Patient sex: F
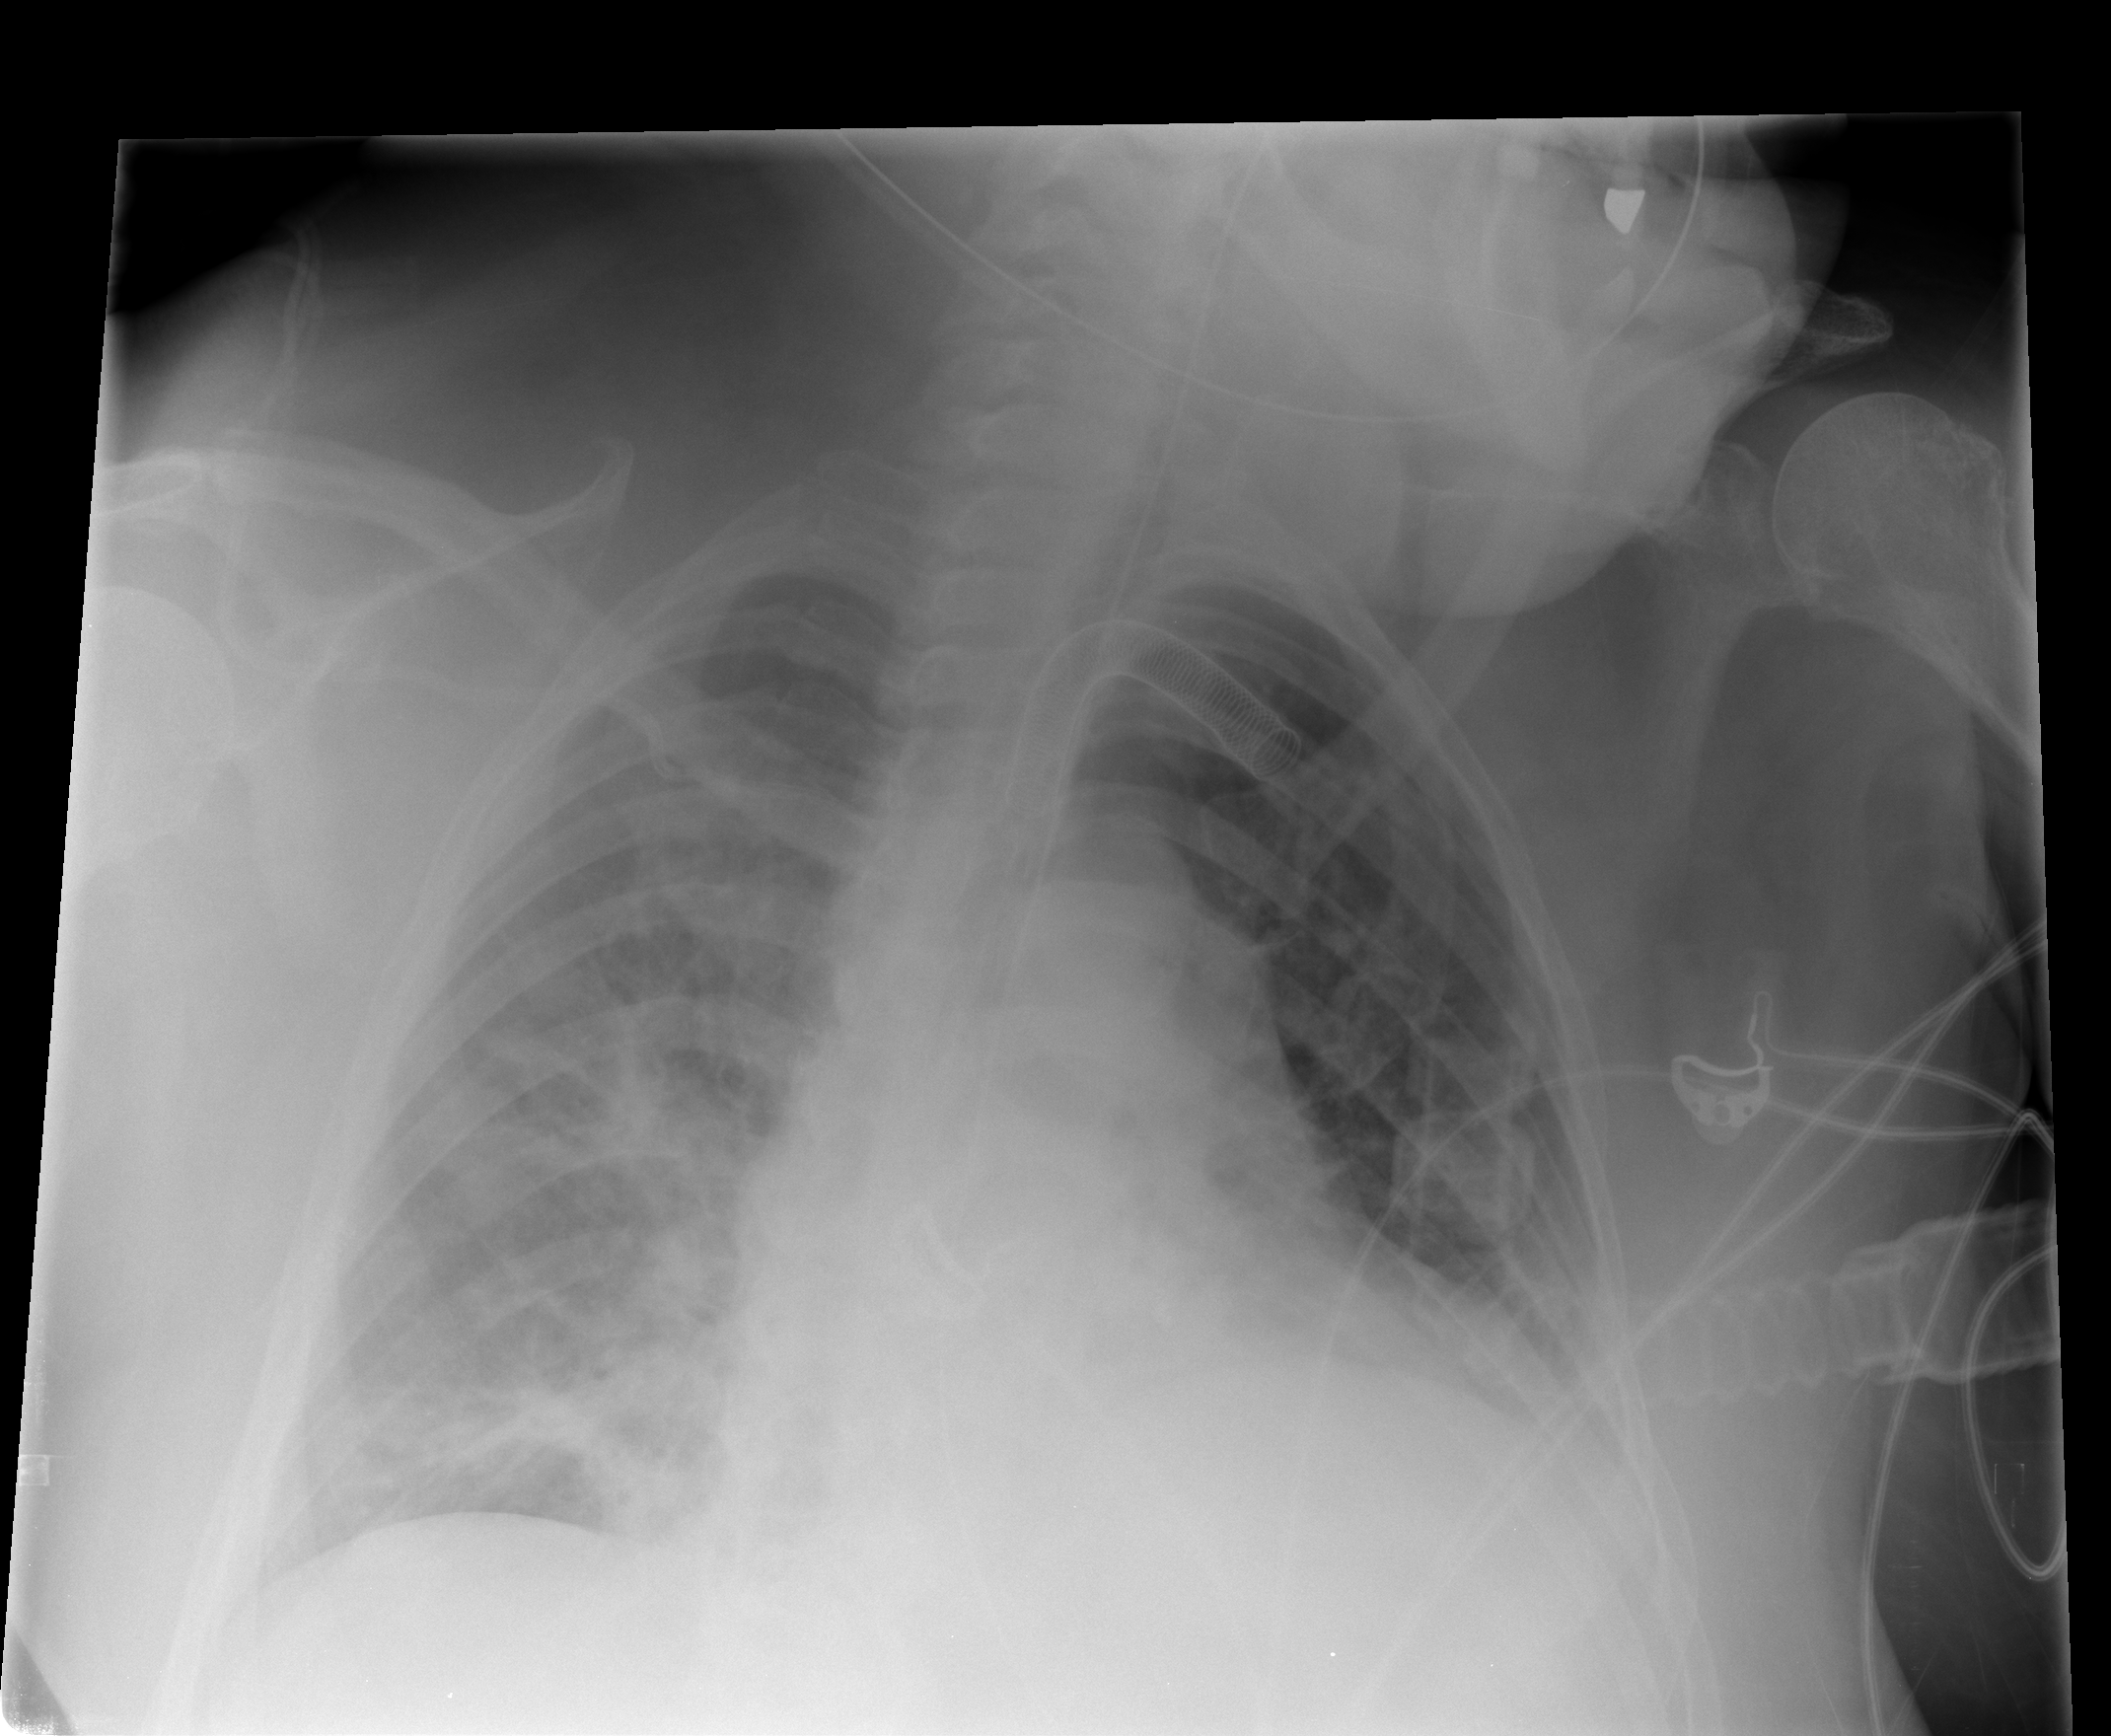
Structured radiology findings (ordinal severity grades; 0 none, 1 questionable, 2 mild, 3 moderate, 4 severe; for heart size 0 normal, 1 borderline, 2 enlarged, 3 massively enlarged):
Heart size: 2
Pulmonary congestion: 2
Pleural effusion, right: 2
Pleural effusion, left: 1
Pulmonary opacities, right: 3
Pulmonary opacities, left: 0
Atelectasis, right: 3
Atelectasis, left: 2